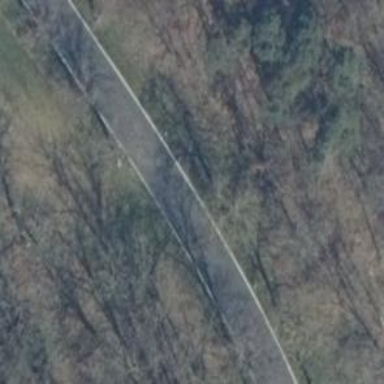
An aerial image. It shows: Secondary road with asphalt surface.